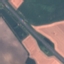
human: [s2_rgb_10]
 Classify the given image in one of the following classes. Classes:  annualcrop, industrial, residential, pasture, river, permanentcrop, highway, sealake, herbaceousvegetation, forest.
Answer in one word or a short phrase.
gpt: Highway